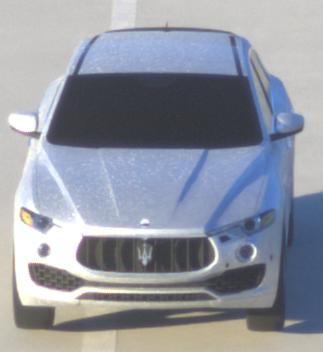
Make: Maserati
Model: Levante GT Hybrid
Detailed model: Levante
Model produced from: 2021/07
Model produced until: 2022/10
Doors: 4
Color: white
Road condition: dry road
Daytime: sunrise or sunset
Contrast: high contrast